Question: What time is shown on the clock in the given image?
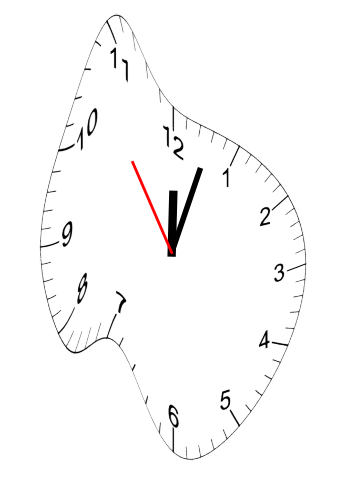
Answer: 12:02:54